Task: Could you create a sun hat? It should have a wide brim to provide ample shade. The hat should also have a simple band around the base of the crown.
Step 138:
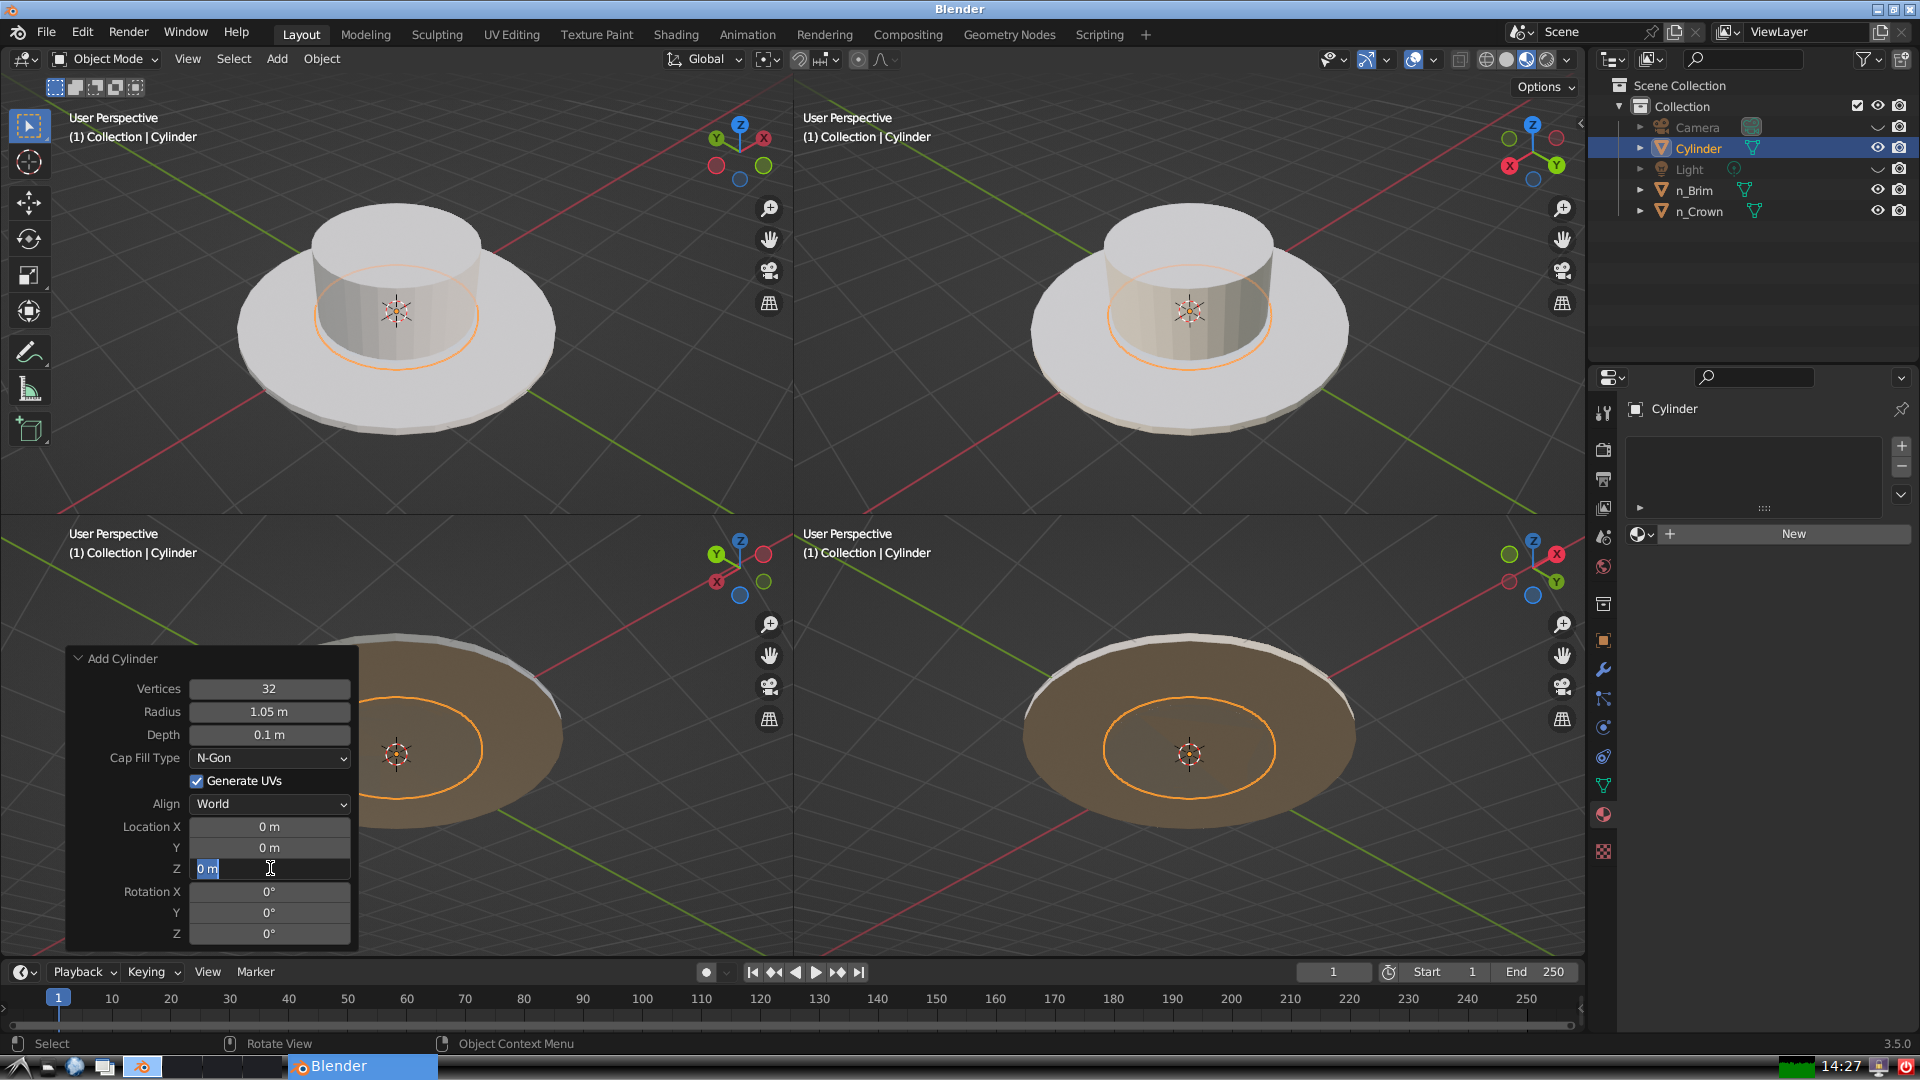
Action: input_text: 0.5